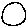
Label: circle